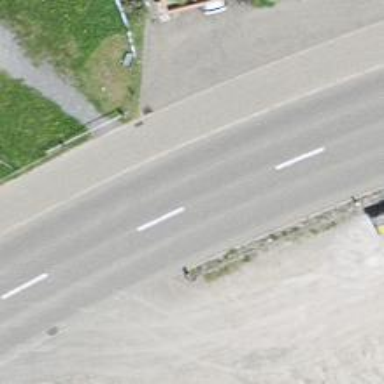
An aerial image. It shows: Unmarked crossing on asphalt footway.